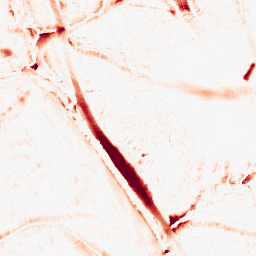
Category: morphological
Decomposition family: morphological_ellipse
Decomposition parameters: operation: opening
width: 20
height: 20
Upsampling method: bspline
Upsampling parameters: scale: 8
Upsampling scale: 8